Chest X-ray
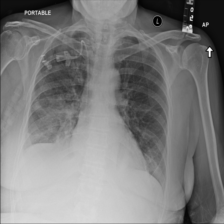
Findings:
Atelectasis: negative
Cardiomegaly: negative
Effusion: negative
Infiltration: positive
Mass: negative
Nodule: negative
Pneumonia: negative
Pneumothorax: negative
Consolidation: negative
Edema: negative
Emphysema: negative
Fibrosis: negative
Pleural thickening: negative
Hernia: negative